Question: I have a list of students that are being added via a form inside the admin area. I'm trying to come up with a password generating solution for each addition that will be both secure and viewable from the admin panel (like below).

I need it to be viewable so that the admin will be able to print out the passwords and hand them out to the parents. But I also want them to be secure in case there's a database breach. Any ideas?
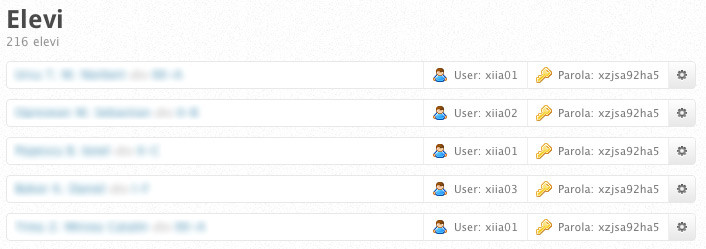
Answer: If you want the passwords to be viewable, they can never be really secure in case of a breach.
You may be interested in checking out the following Stack Overflow posts for further reading:
- <URL>